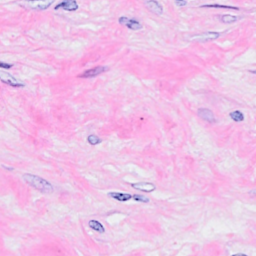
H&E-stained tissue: Breast